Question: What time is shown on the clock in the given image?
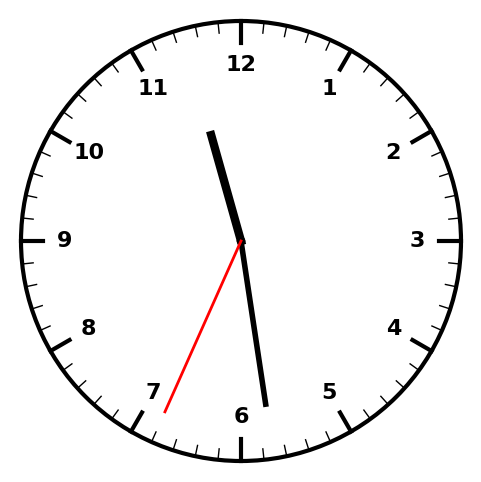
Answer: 11:28:34